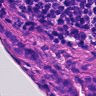
Metastatic tissue present: yes